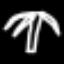
Label: palm tree